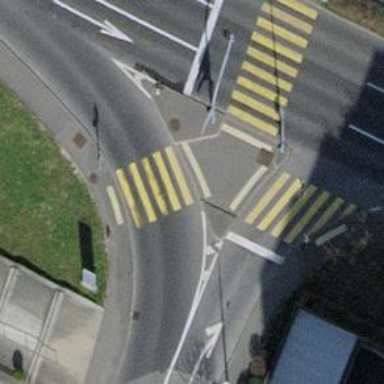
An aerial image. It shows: Road crossing with traffic signals.